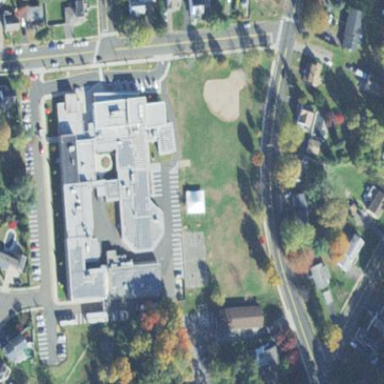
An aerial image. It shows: School.